Question: Count the number of objects in the diagram.
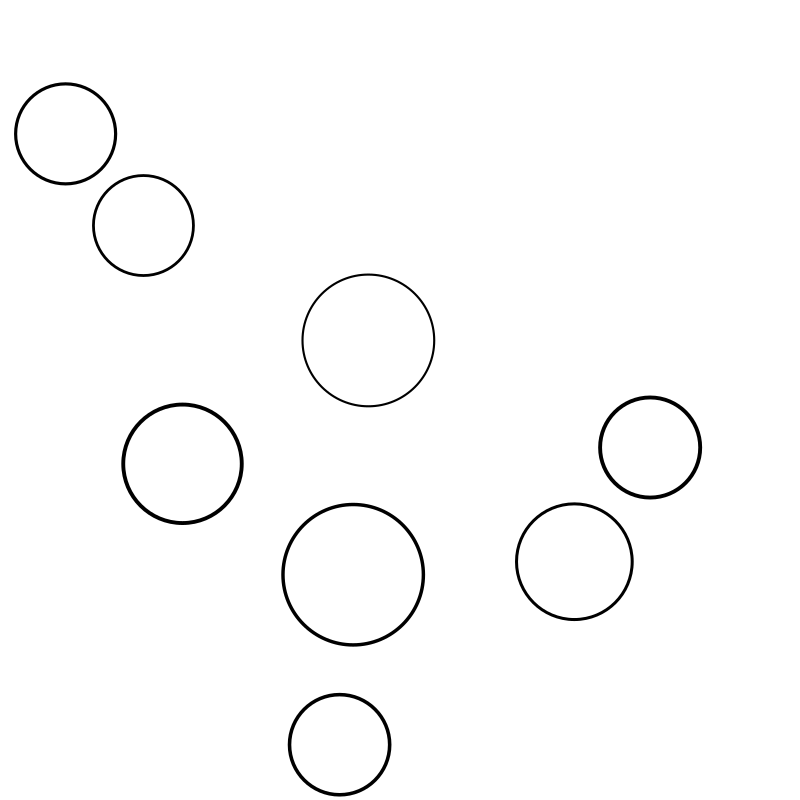
Answer: 8